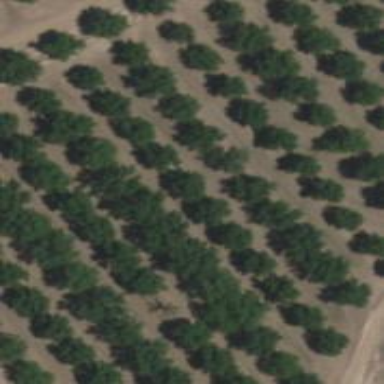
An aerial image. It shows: Orchard.